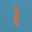
Label: 1